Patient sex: M
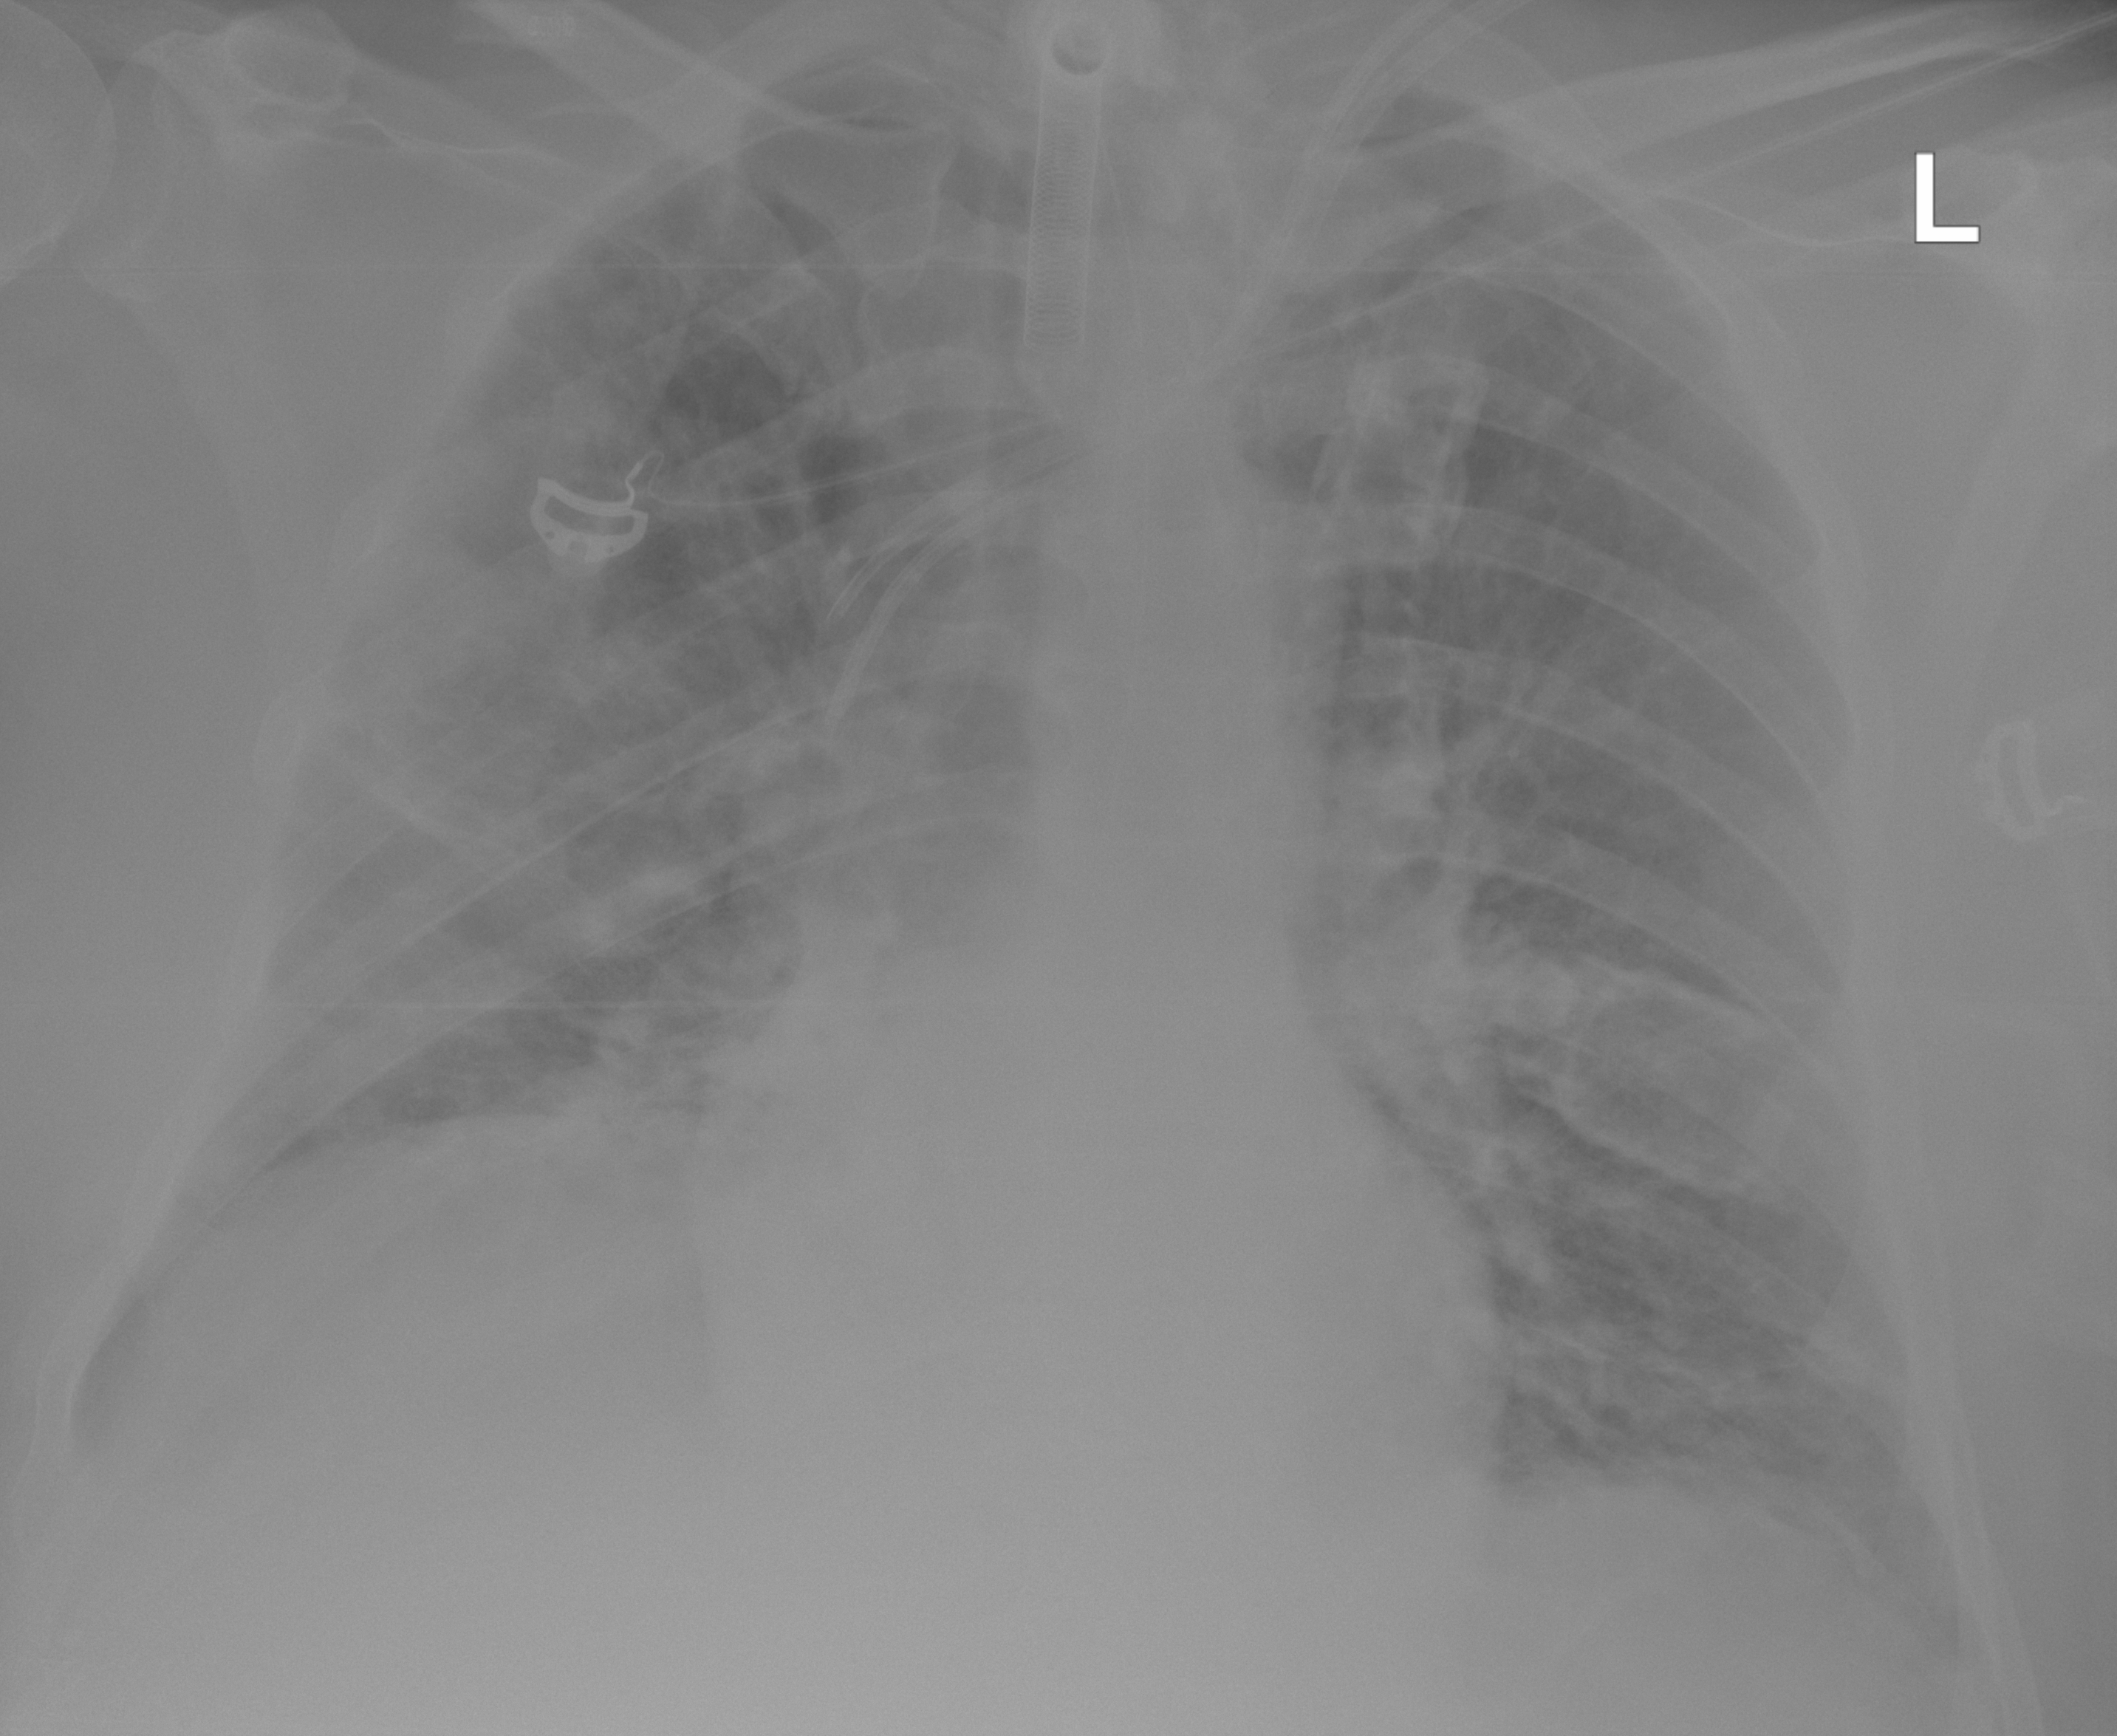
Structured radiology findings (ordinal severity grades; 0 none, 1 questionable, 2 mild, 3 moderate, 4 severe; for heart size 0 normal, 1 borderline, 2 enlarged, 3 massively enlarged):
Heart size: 0
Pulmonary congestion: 2
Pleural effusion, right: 0
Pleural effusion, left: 0
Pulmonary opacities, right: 3
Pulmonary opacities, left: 2
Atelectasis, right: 0
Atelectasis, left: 0